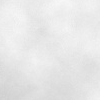
Atmospheric dust classification: dusty